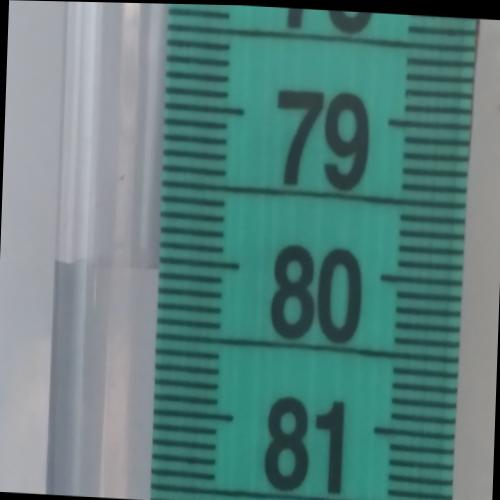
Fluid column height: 80.1 cm